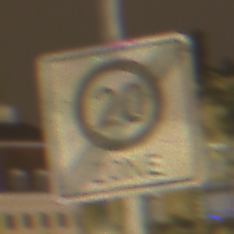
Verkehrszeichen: EndeZone20
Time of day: Night
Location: Outdoor (Urban)
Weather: Overcast
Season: NotSpecified
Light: Artificial